Interaction volume radius: 5 \u00c5
Interaction volume height: 45 \u00c5
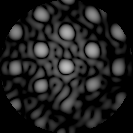
Disorder parameter: 0.1755